Interaction volume radius: 5 \u00c5
Interaction volume height: 25 \u00c5
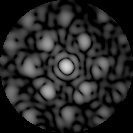
Disorder parameter: 0.4088